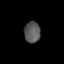
Tissue: lung
Cell type: Others
Senescence score: 0.215
Nuclear area (px): 333
Mean DAPI intensity: 86.646